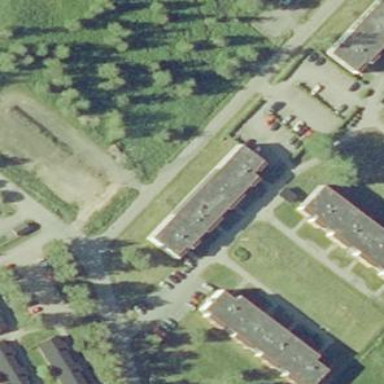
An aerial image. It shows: Residential building.